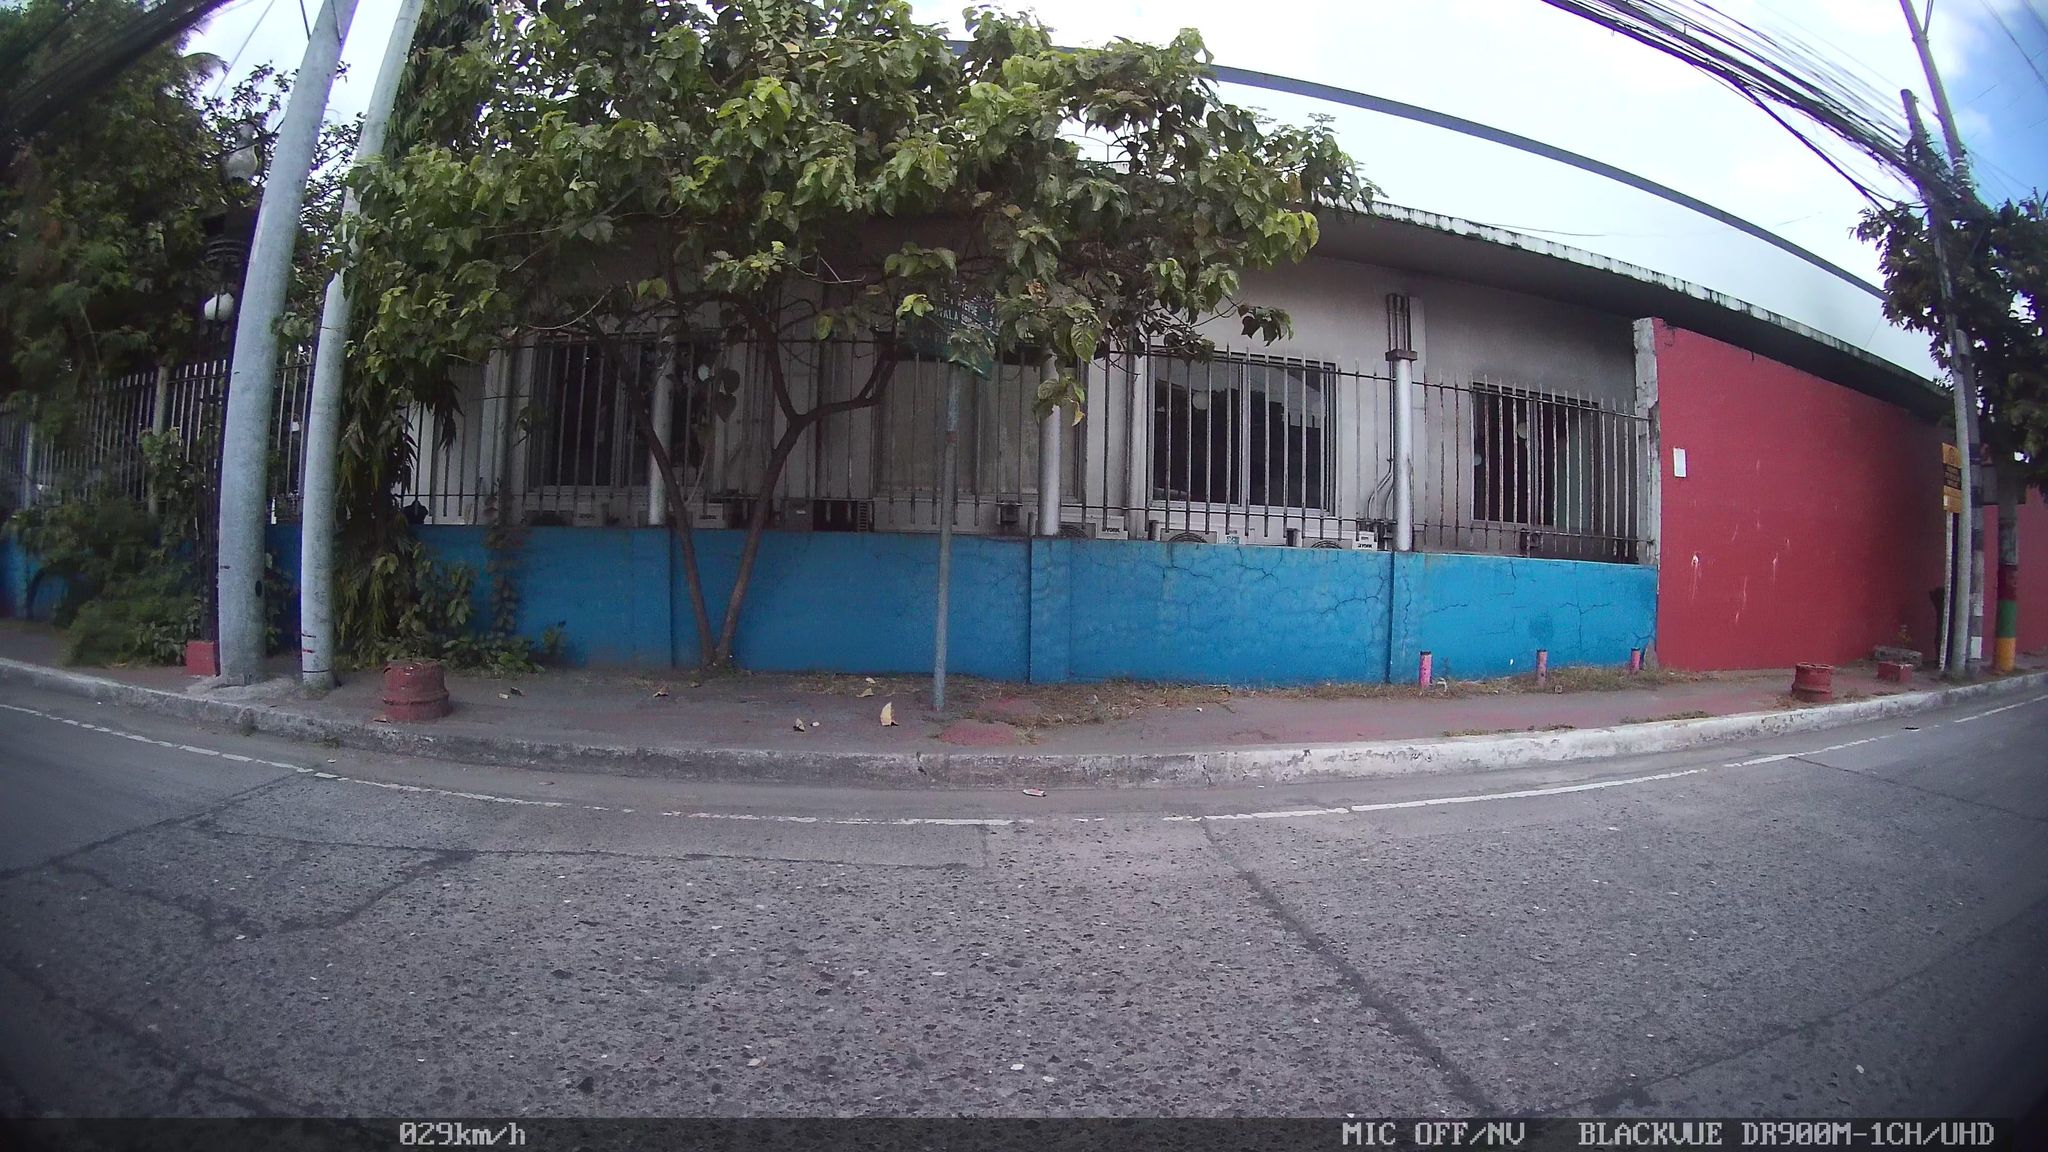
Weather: clear
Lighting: day
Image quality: good
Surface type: walking surface
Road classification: secondary
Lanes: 3
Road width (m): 9.9
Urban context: urban centre
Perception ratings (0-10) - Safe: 0.35, Lively: 1.92, Beautiful: 3.02, Boring: 2.49, Depressing: 7.77, Wealthy: 0.93